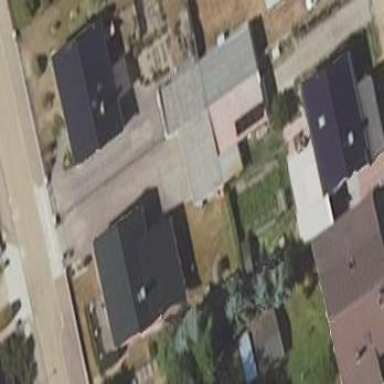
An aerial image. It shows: Group of garages.